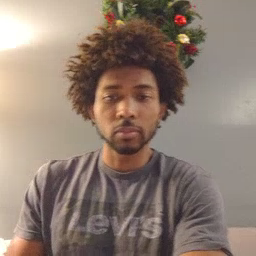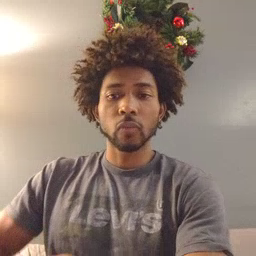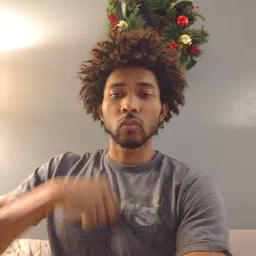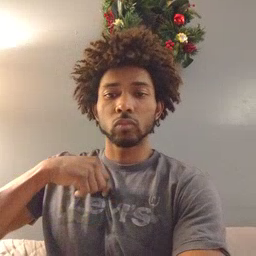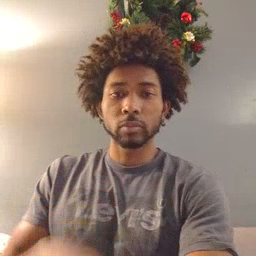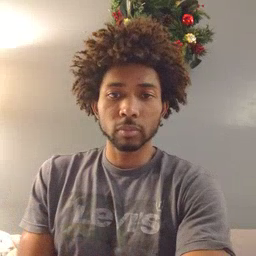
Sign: zipper